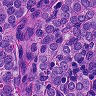
Metastatic tissue present: yes